Field crop: maize
Growth stage: 2
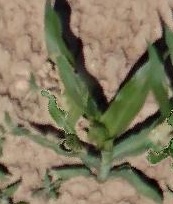
Species: maize